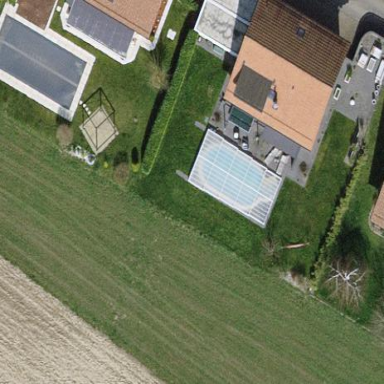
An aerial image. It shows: Simple house.